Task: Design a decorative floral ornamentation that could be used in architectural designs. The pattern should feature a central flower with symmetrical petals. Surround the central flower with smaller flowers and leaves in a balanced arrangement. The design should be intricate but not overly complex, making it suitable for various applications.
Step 1245:
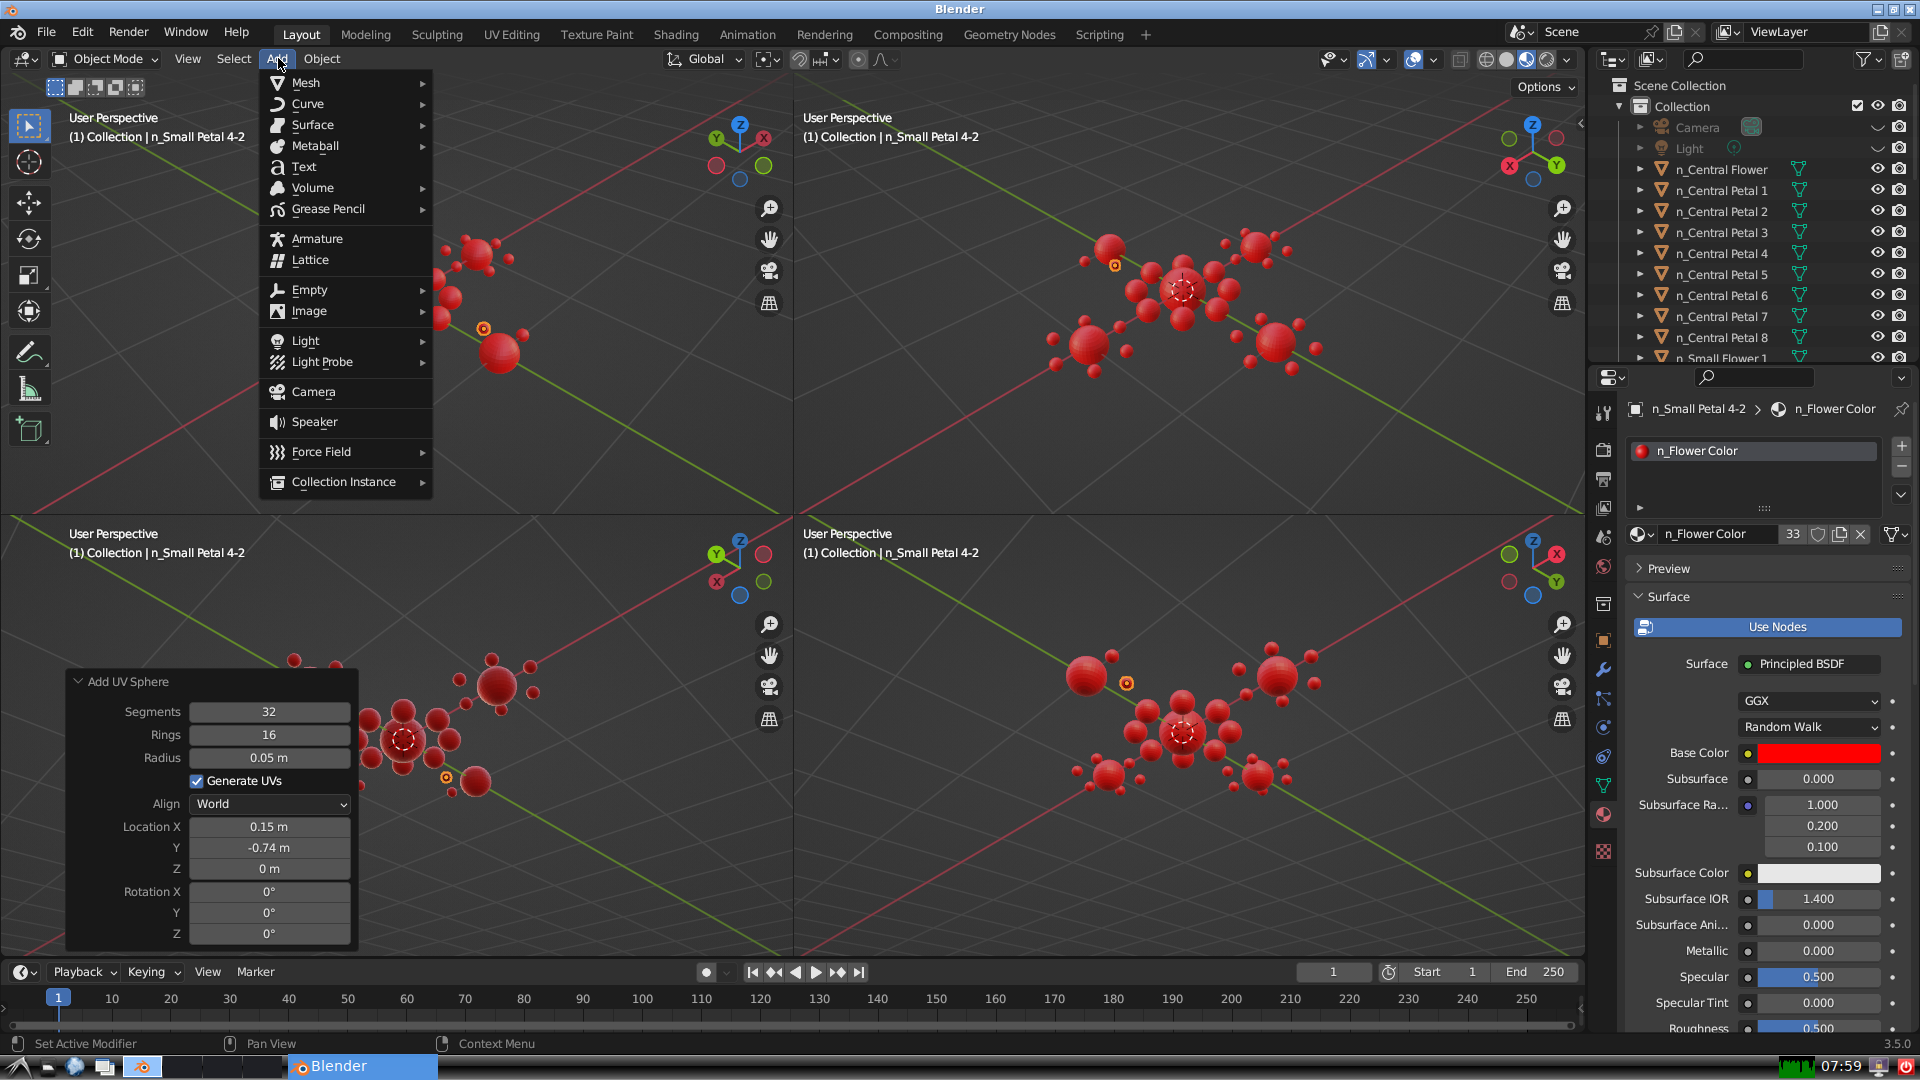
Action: {"mouse_move": [304, 82]}